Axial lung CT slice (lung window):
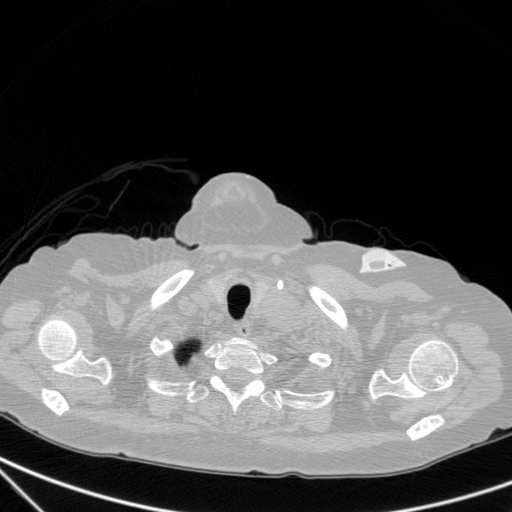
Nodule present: no